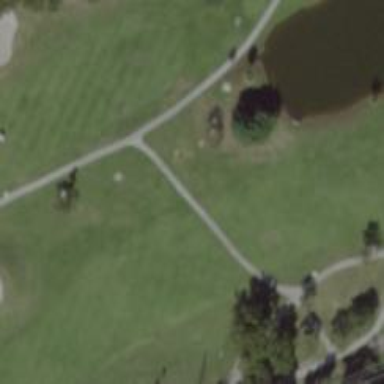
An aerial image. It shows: View of golf hole.